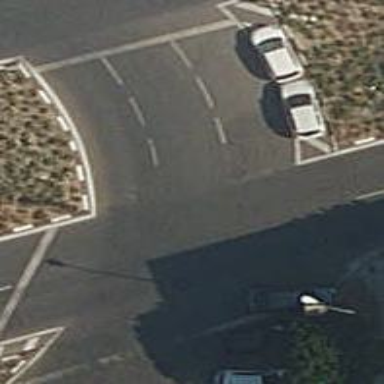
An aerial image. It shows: Road with traffic signals for signaling.